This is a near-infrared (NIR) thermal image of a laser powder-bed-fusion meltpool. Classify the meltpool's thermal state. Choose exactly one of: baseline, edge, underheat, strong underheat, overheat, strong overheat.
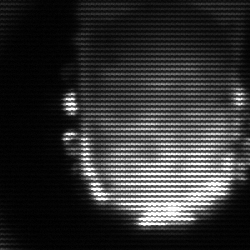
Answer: baseline